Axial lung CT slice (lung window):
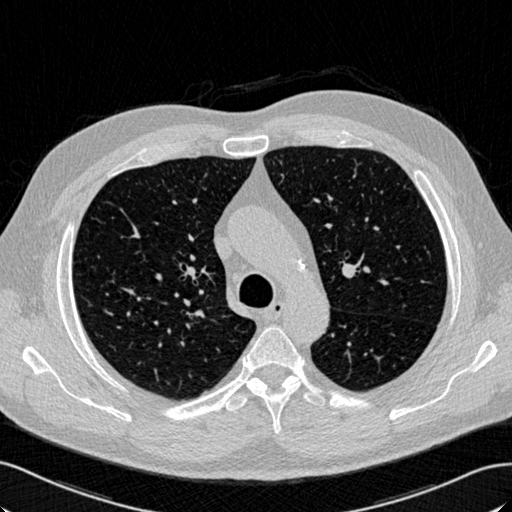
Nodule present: no